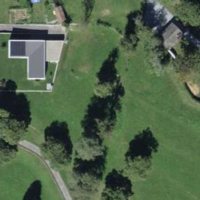
EUNIS habitat code: 55
Species observed at this site:
Geranium robertianum